Question: first time i am using lucene.net. it is working fine. i search the data with jcb geo keyword and result is coming. my first result is coming related with JCB keyword and next few data is coming with GEO keyword. i just do not understand why JCB is coming at top. on the other hand maximum result is related with GEO. i think GEO related data should come at top and then JCB should come.
here i am giving the code which i used to search.
'''
string multiWordPhrase = "";
multiWordPhrase = txtSearch.Text.Trim().Replace("*", "").Replace("?", "").Replace("~", "");
IndexSearcher searcher = null;
List<SearchResult> list = new List<SearchResult>();
SearchResult oSr = null;
if (!string.IsNullOrEmpty(multiWordPhrase))
{
string[] fieldList = { "Title", "Description", "Url" };
List<BooleanClause.Occur> occurs = new List<BooleanClause.Occur>();
foreach (string field in fieldList)
{
occurs.Add(BooleanClause.Occur.SHOULD);
}
searcher = new IndexSearcher(_directory, false);
Query qry = MultiFieldQueryParser.Parse(Version.LUCENE_29, multiWordPhrase, fieldList, occurs.ToArray(), new StandardAnalyzer(Version.LUCENE_29));
TopDocs topDocs = searcher.Search(qry, null, ((PageIndex + 1) * PageSize), Sort.RELEVANCE);
ScoreDoc[] scoreDocs = topDocs.ScoreDocs;
int resultsCount = topDocs.TotalHits;
if (topDocs != null)
{
for (int i = (PageIndex * PageSize); i <= ((PageIndex + 1) * PageSize) && i < topDocs.ScoreDocs.Length; i++)
{
Document doc = searcher.Doc(topDocs.ScoreDocs[i].doc);
oSr = new SearchResult();
oSr.ID = doc.Get("ID");
oSr.Title = doc.Get("Title");
oSr.Description = doc.Get("Description");
//oSr.WordCount = AllExtension.WordCount(oSr.Description, WordExist(oSr.Title, multiWordPhrase));
string preview =
oSr.Description = AllExtension.HighlightKeywords(oSr.Description, multiWordPhrase); //sr.Description;
oSr.Url = doc.Get("Url");
list.Add(oSr);
}
}
lblMatchFound.Text = "Match Found " + resultsCount.ToString();
Pagination pagination = new Pagination();
pagination.BaseUrl = "/Search.aspx";
pagination.TotalRows = resultsCount;
pagination.CurPage = (PageIndex+1);
pagination.PerPage = PageSize;
pagination.PrevLink = "Prev";
pagination.NextLink = "Next";
pagination.SearchTerm = multiWordPhrase;
lblPager.Text = pagination.GetPageLinks(); ;
rptResult.DataSource = list;
rptResult.DataBind();
searcher.Close();
'''

if it would be possible then please discuss why JCB related data is coming at top and also tell me how could i customize search result as a result those records should come at top which has go maximum search term word.....like GEO. so please suggest how to customize my search result and if possible then please come with some sample code because i am new in lucene.net as a result i can better visualize. thanks a lot
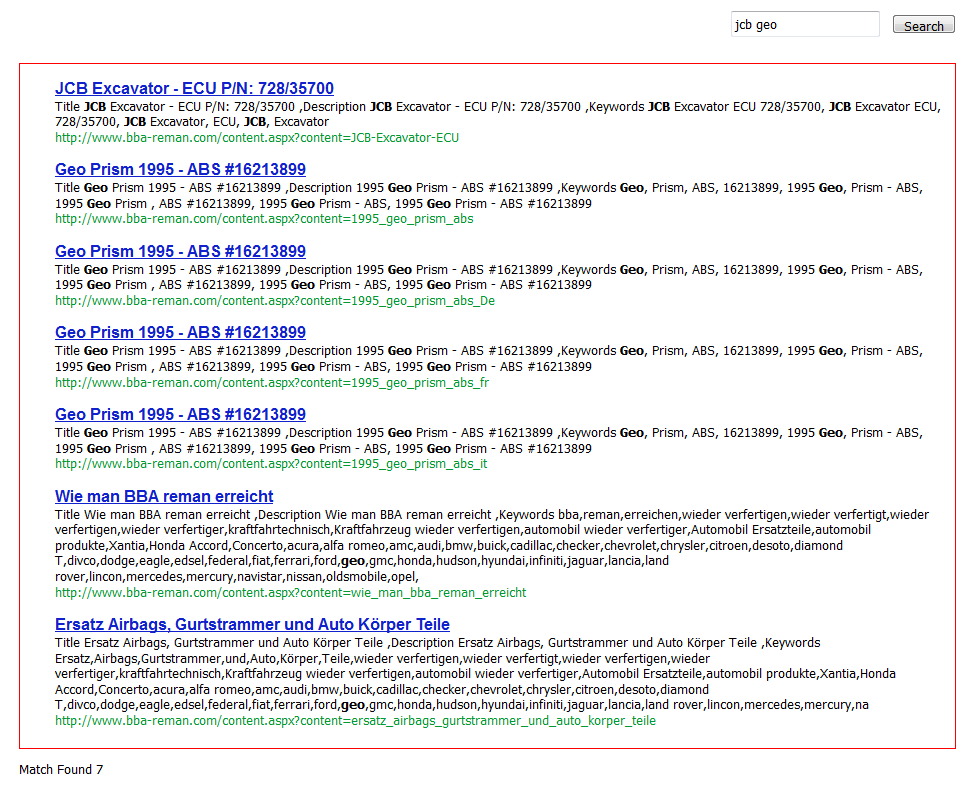
Answer: You will need to understand the scoring formula that L.B. linked to have a better understanding of the score, and you will need to implement your own Similarity if you want to modify it.
In your case, what happens is that the JCB term is a lot less popular than the GEO term. It could also be that documents containing the JCB term are shorter.
Additionnaly you can also use the Explain method of the IndexSearcher to see how a doc was scored:
<URL>
You can also use Luke for that: <URL>
With Luke, you do a search, select a result and click the Explain button to show an explanation of the hit.